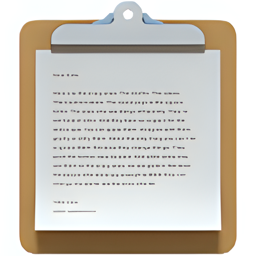
Name: clipboard
Emoji: 📋
Group: Objects
Sub-group: office